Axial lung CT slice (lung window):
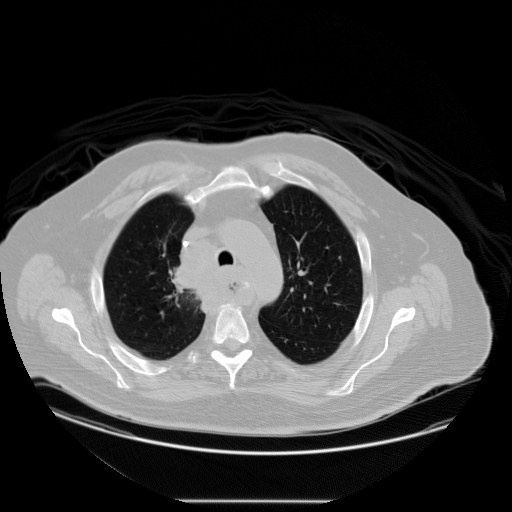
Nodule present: no